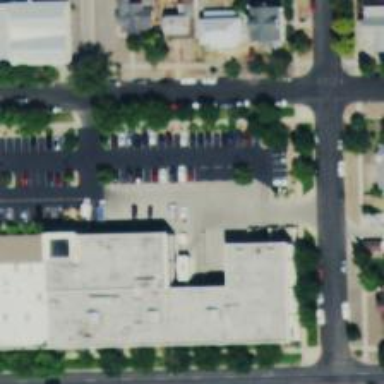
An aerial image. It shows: Parking space is available.